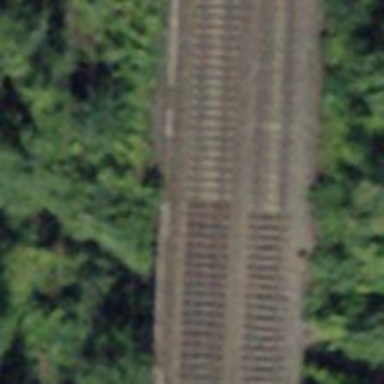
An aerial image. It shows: Bridge over railway with electrified contact lines.